Field crop: maize
Growth stage: 2
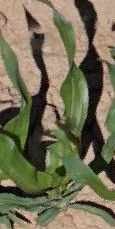
Species: maize